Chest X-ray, AP view. Patient: 24 years old, sex F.
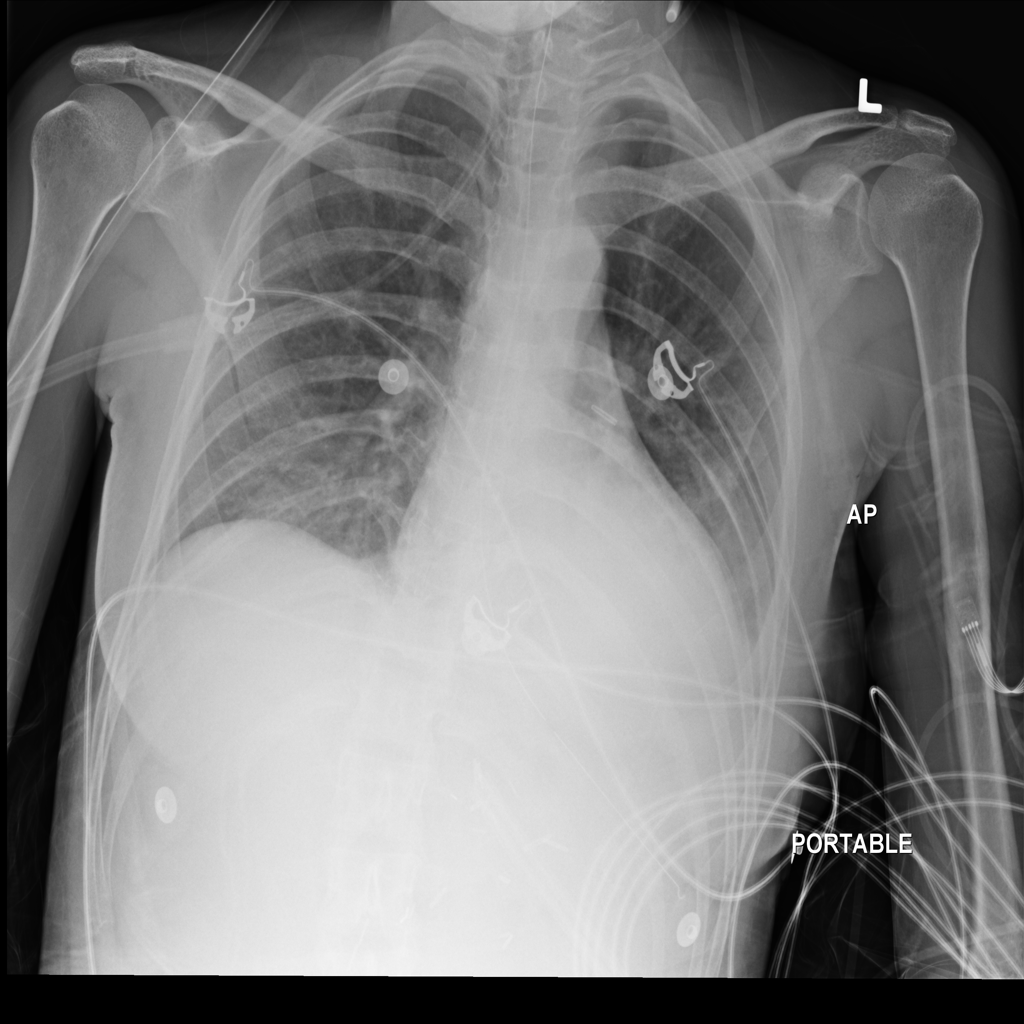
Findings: Atelectasis, Effusion, Pneumothorax